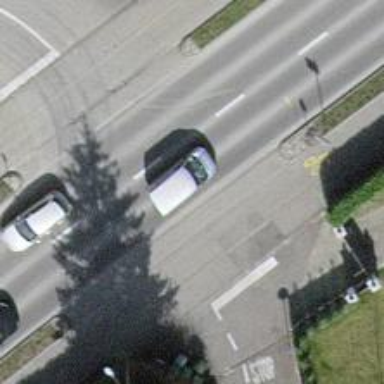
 there is bus lane on the right side of the road."